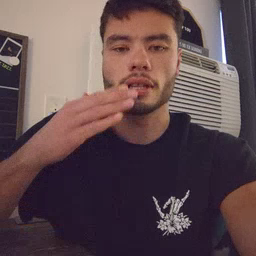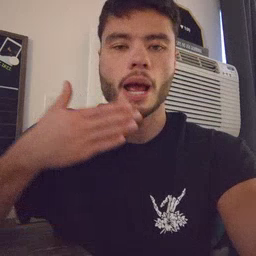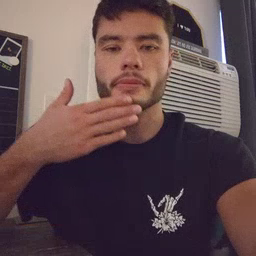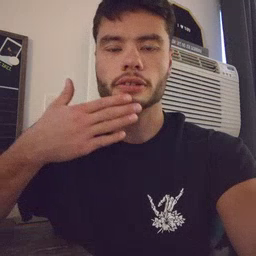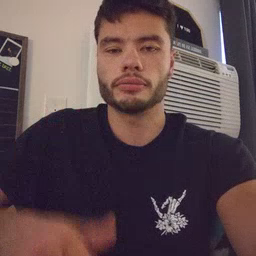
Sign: napkin